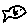
Label: fish